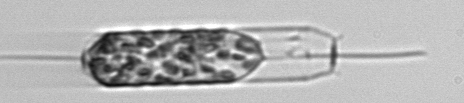
Label: Ditylum_brightwellii